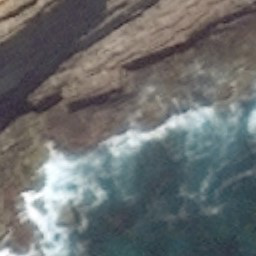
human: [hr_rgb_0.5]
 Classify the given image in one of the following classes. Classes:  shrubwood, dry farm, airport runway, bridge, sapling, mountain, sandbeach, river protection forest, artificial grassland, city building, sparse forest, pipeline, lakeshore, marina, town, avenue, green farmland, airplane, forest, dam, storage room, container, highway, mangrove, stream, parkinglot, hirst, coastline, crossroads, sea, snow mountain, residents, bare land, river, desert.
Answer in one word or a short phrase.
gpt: coastline